Interaction volume radius: 5 \u00c5
Interaction volume height: 20 \u00c5
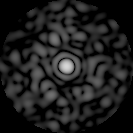
Disorder parameter: 0.8527